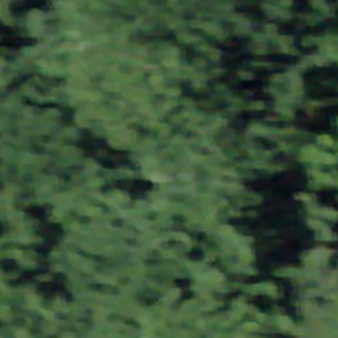
Label: other